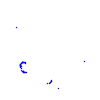
Particle: proton